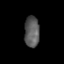
Tissue: prostate
Cell type: T cells
Senescence score: 0.3533
Nuclear area (px): 459
Mean DAPI intensity: 89.776